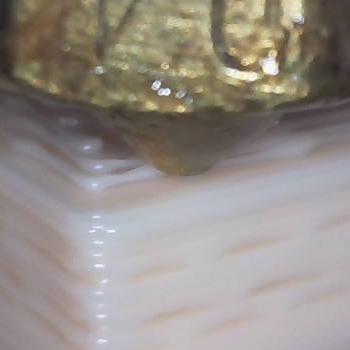
Flow rate: 42%